Interaction volume radius: 10 \u00c5
Interaction volume height: 15 \u00c5
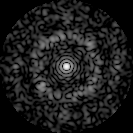
Disorder parameter: 0.723